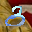
Label: 3